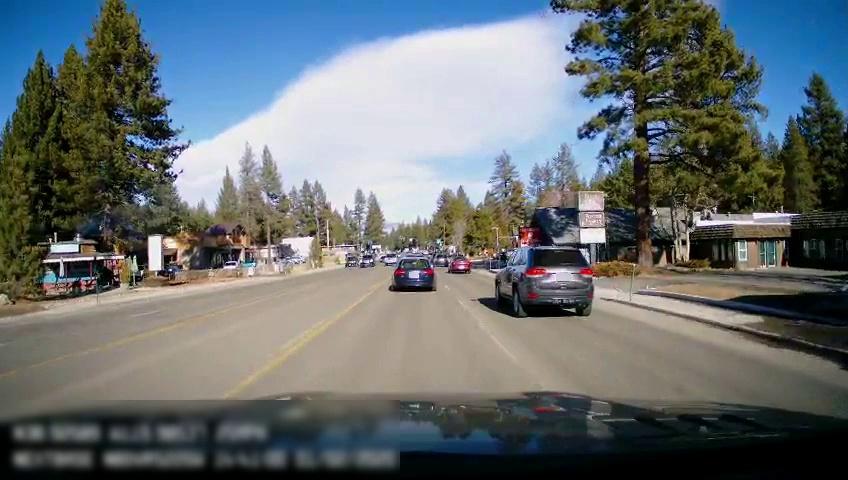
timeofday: Day
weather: Sunny
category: Drivable Space
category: Vehicles | Car
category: Vehicles | Car
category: Vehicles | Truck
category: Vehicles | SUV
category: Vehicles | SUV
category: Vehicles | Car
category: Vehicles | SUV
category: Vehicles | SUV
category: Vehicles | Car
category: Lanes | Opposite Lane
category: Lanes | Current Lane
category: Lanes | Current Lane